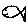
Label: fish